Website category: book
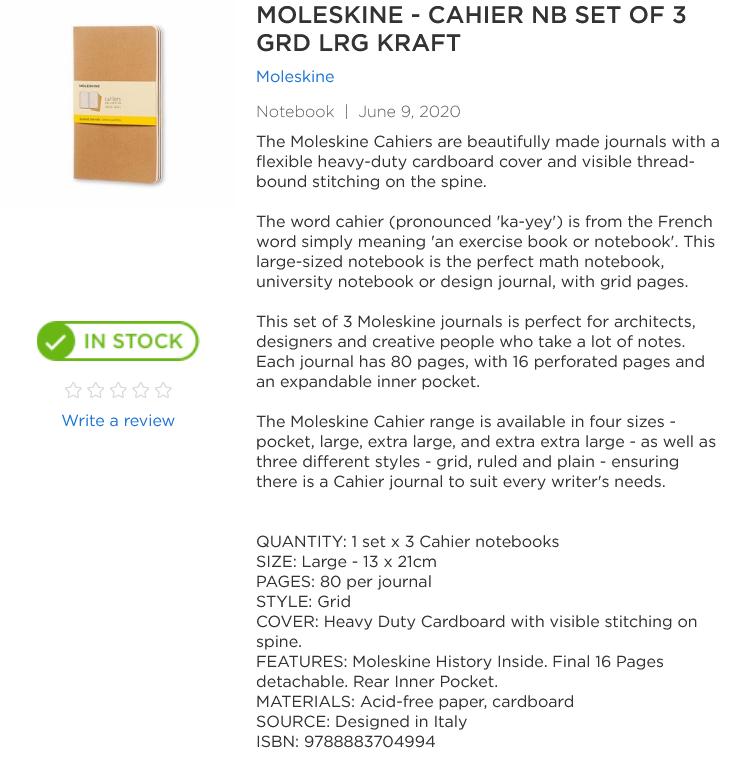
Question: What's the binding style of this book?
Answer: Notebook

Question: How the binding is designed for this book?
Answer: Notebook

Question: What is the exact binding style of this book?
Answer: Notebook

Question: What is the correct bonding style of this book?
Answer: Notebook

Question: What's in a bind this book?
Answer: Notebook

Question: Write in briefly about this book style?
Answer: Notebook

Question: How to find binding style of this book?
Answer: Notebook

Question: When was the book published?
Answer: June 9, 2020

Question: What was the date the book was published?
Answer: June 9, 2020

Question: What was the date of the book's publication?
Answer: June 9, 2020

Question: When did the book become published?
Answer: June 9, 2020

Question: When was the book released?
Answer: June 9, 2020

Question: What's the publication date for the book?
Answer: June 9, 2020